Field crop: tomato
Growth stage: 1
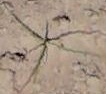
Species: cyperus